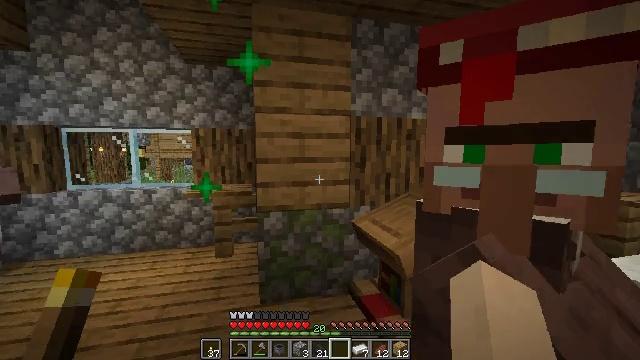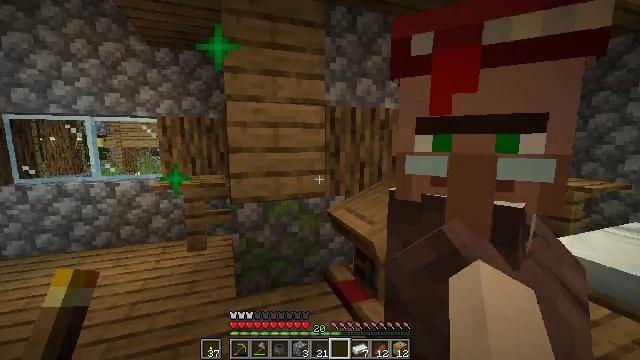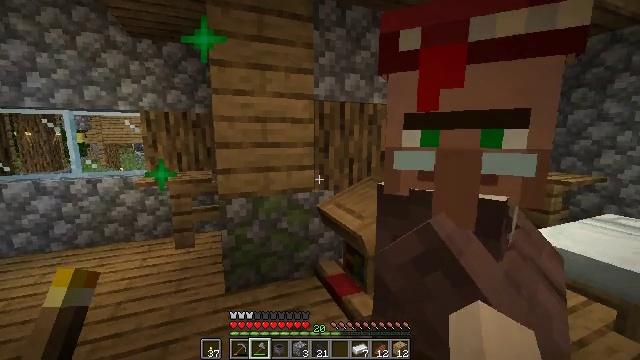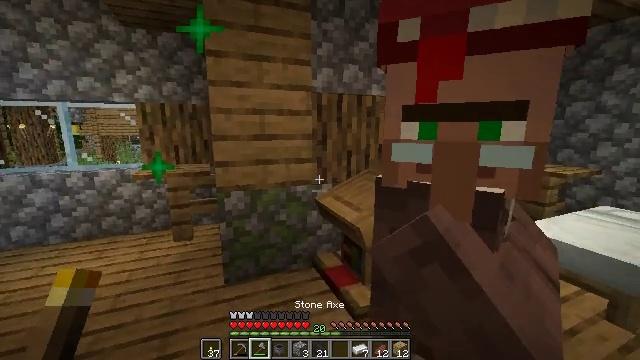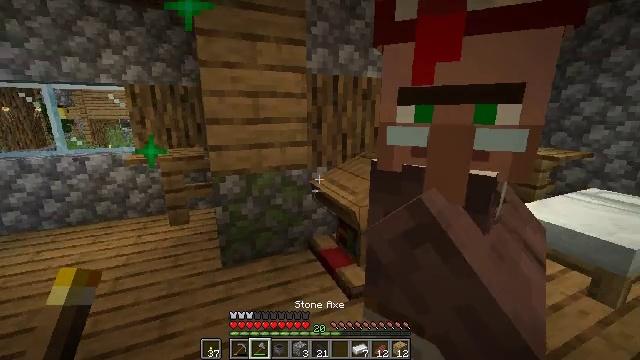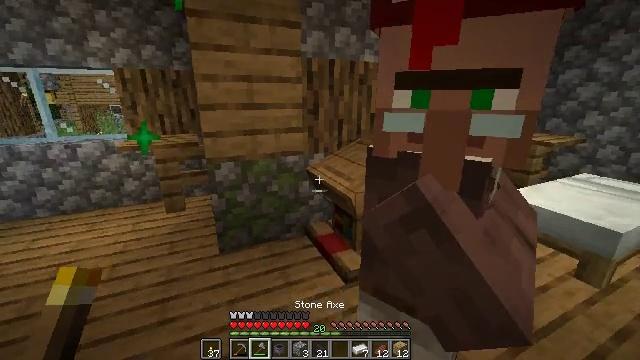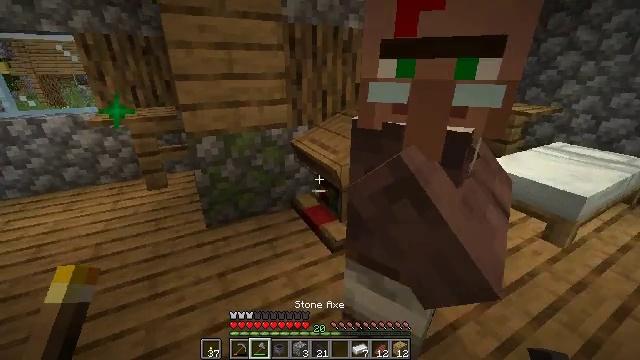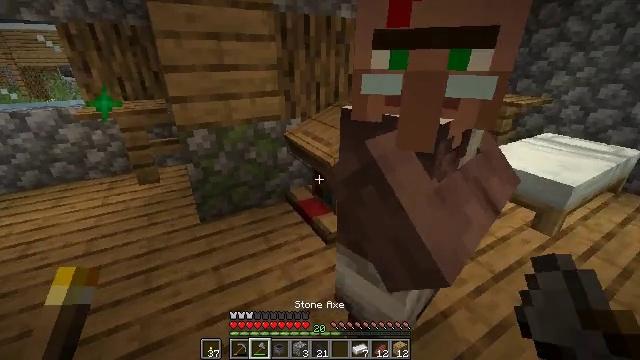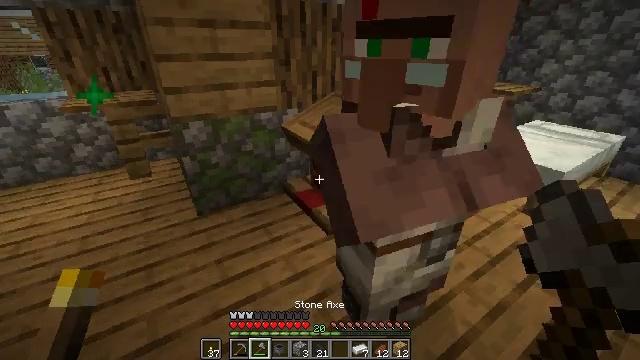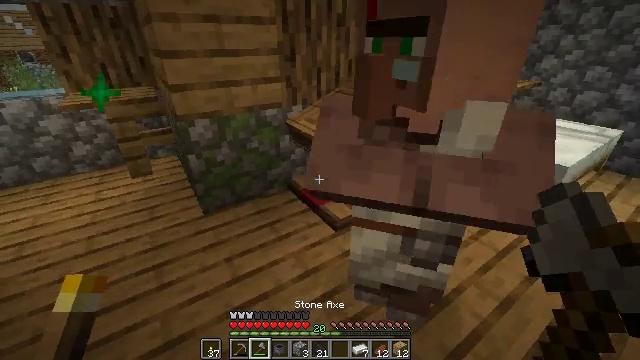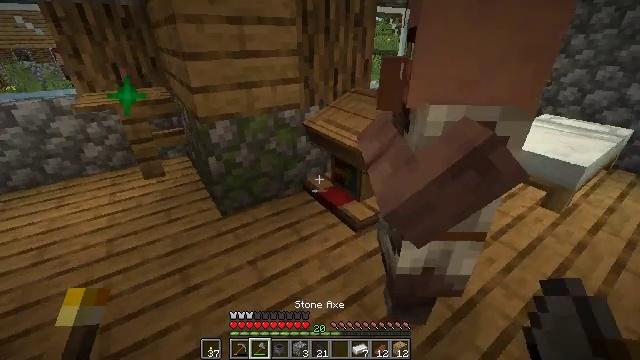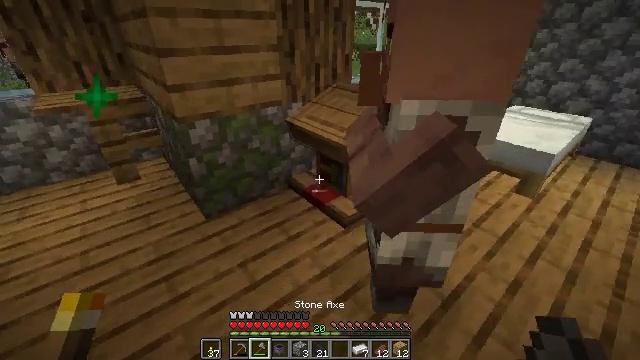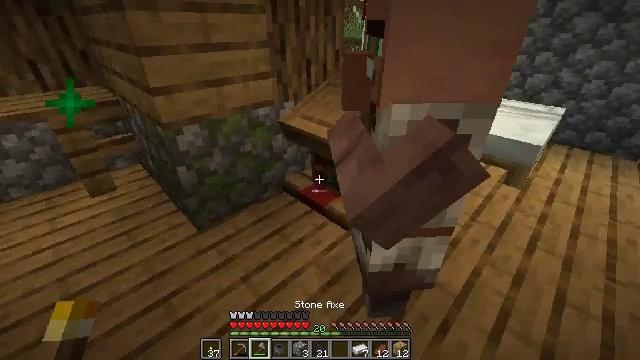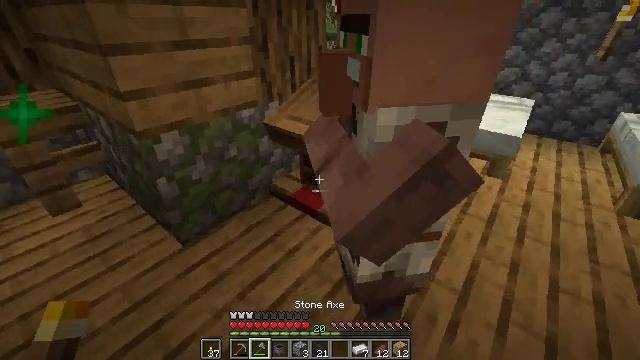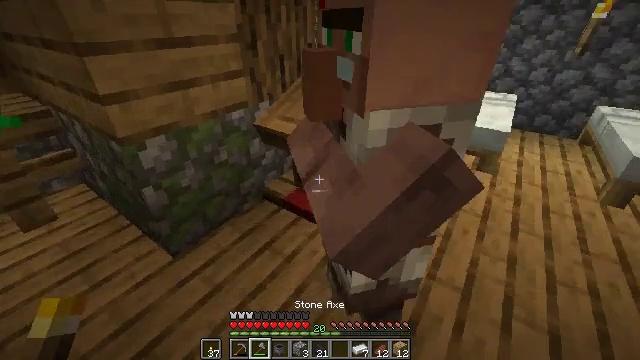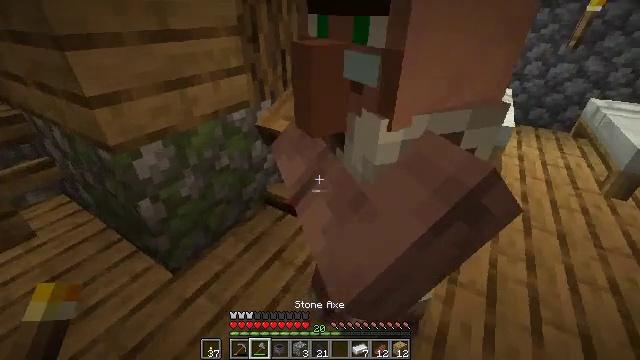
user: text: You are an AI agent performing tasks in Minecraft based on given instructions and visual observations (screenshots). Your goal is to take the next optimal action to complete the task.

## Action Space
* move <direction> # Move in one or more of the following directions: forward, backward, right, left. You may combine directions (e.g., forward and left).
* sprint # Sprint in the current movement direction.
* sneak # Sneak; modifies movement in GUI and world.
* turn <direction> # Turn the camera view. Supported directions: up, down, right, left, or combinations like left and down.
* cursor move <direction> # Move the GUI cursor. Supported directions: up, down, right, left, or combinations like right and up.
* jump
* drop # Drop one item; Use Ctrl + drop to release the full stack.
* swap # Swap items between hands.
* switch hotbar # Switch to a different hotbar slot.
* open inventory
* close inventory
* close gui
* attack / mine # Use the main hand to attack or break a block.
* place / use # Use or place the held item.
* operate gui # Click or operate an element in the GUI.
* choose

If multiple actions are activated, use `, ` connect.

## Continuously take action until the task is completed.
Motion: motion action
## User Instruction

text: Destroy the lectern to reuse it.
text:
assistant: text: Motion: turn right and down
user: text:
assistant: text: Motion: turn right and down, switch to hotbar 2
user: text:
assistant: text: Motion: turn down, switch to hotbar 2
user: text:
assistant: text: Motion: turn right and down, switch to hotbar 2
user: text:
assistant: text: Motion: turn down
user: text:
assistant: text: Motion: turn right and down
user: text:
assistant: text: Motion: turn right and down
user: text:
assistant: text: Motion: move left, turn right and down
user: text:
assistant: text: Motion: move left, turn right
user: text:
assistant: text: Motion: move left
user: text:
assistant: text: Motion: move forward and move left, turn right and down
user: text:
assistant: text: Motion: move forward and move left, turn right and down
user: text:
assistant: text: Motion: move forward and move left, turn right
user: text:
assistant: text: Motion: move forward and move left, turn right
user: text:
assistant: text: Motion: move forward and move left, turn right
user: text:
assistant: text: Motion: move forward, turn right and down
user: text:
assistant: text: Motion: turn right
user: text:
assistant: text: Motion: turn right
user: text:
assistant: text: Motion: no_op
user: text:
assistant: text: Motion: move right
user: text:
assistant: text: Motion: move forward and move right, turn left
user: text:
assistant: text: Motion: move forward and move right, turn left
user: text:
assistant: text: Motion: move forward and move right, turn left
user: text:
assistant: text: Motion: move forward and move right, turn left
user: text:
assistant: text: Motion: move forward and move right, turn left and down
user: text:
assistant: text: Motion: move forward and move right, turn left and down, attack / mine
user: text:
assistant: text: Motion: turn left and down, attack / mine
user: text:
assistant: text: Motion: turn left, attack / mine
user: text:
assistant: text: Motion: attack / mine
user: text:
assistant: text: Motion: attack / mine